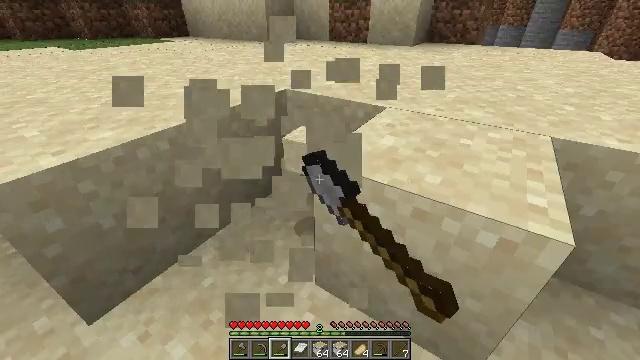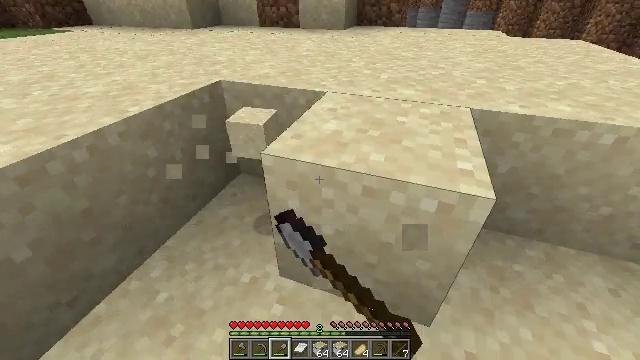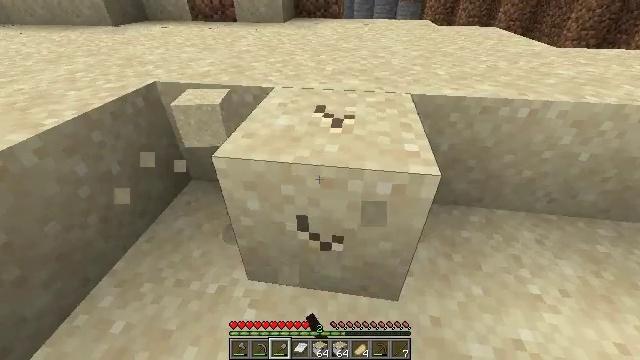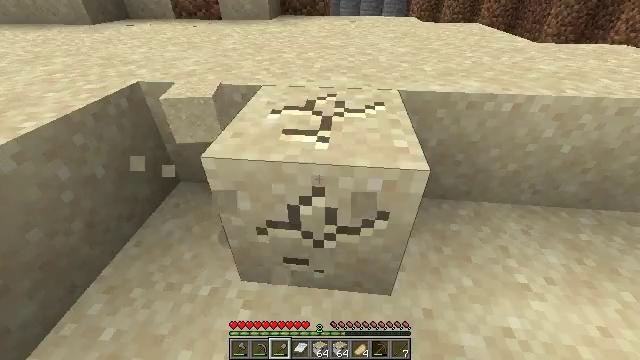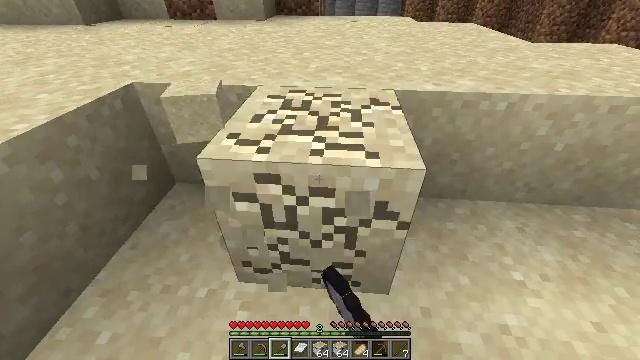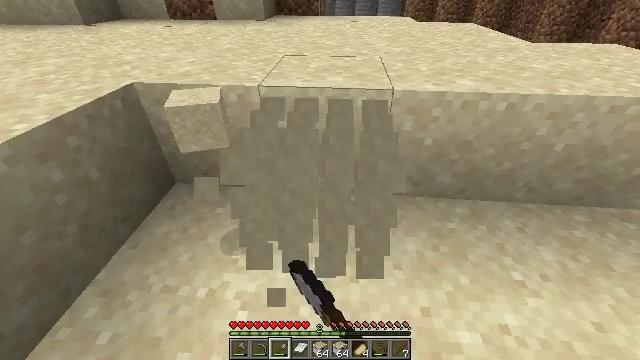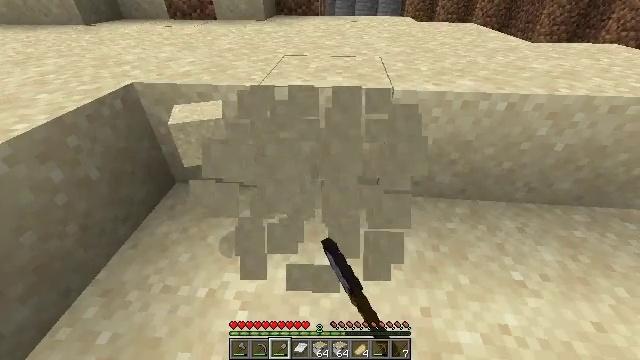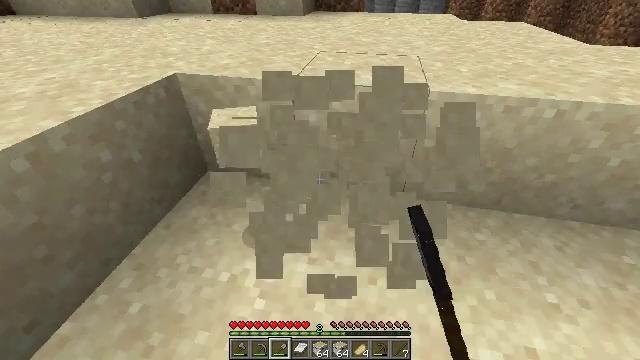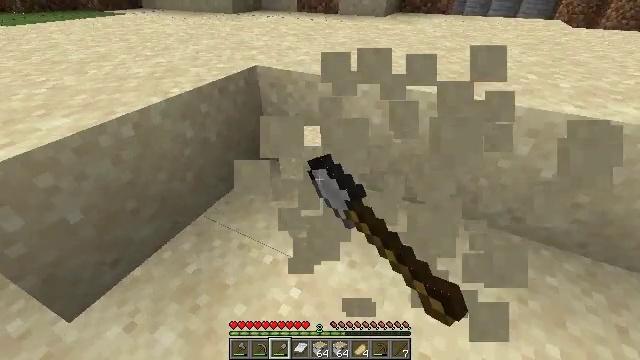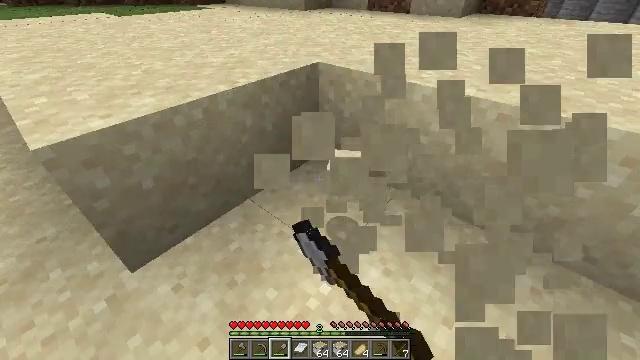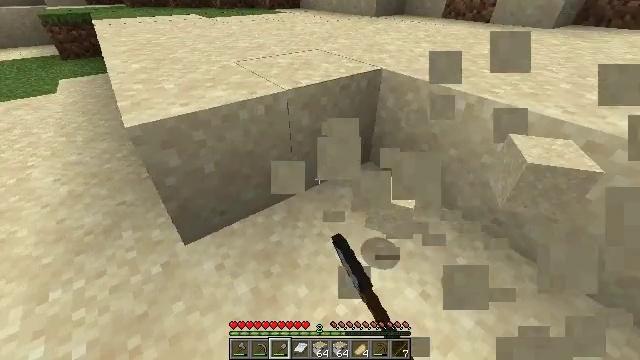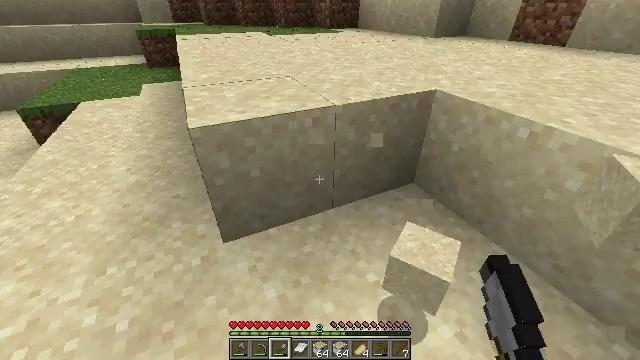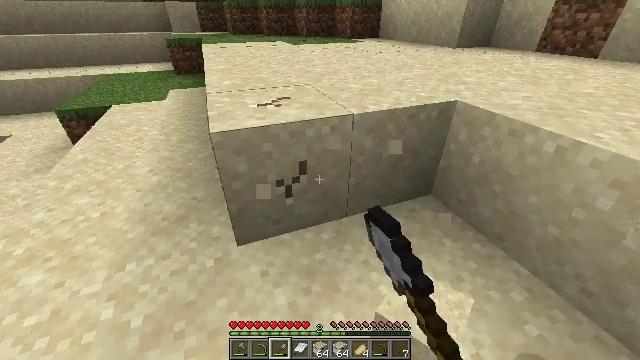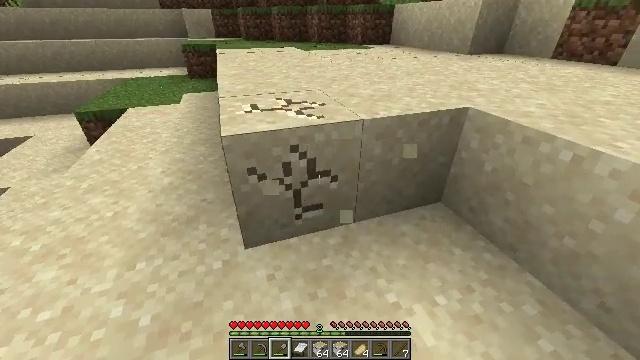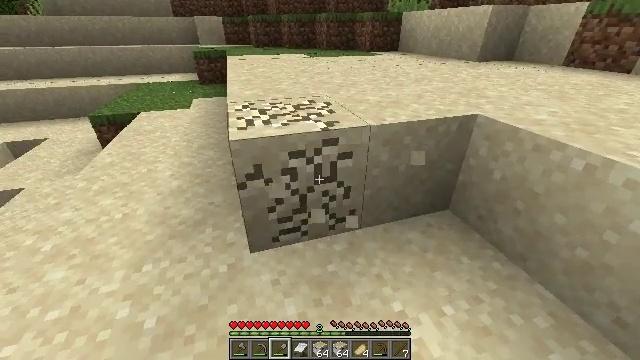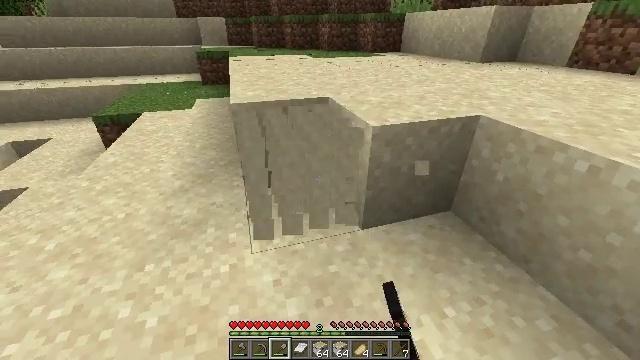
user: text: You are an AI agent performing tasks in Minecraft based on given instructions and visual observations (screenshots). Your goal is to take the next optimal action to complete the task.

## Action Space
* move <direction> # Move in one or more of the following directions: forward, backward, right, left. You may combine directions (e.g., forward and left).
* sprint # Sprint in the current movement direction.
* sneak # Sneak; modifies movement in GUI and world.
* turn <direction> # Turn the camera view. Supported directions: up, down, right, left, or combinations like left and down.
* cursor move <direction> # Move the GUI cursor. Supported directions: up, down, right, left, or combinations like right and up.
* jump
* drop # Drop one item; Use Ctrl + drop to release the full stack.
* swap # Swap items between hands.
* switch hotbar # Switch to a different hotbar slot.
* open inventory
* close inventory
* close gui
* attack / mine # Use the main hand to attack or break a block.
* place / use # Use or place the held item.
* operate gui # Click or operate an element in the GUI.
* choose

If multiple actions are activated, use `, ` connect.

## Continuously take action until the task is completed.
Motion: motion action
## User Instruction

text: Dig up some sand.
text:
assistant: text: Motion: turn right and down, attack / mine
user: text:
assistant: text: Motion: turn right and down, attack / mine
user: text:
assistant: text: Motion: turn right, attack / mine
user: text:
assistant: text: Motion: attack / mine
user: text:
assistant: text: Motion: attack / mine
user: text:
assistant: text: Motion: attack / mine
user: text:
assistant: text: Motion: turn left, attack / mine
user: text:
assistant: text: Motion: turn left, attack / mine
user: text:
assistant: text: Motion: turn left, attack / mine
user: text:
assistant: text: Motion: turn left, attack / mine
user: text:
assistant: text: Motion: turn left and up, attack / mine
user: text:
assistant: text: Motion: turn left and up, attack / mine
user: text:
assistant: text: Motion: turn left and up, attack / mine
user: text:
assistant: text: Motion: turn left and up, attack / mine
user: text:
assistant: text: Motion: attack / mine
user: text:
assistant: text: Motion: attack / mine
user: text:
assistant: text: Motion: move forward, turn right, attack / mine
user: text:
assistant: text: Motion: move forward, attack / mine
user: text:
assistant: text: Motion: move forward, turn left, attack / mine
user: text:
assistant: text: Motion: move forward, turn left, attack / mine
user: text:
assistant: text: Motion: turn left, attack / mine
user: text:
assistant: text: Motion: turn left, attack / mine
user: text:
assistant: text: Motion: turn left, attack / mine
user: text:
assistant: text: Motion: attack / mine
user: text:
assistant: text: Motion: attack / mine
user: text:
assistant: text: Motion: move forward, attack / mine
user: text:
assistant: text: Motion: move forward, attack / mine
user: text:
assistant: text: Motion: move forward, attack / mine
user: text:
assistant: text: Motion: move forward, attack / mine
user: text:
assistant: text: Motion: move forward, attack / mine